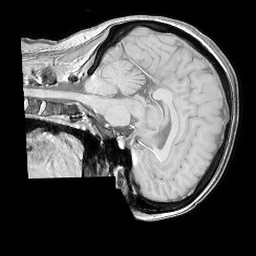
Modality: T1w
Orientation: sagittal
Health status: ill
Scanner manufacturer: philips
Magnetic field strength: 3 T
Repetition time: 0.3787 s
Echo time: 0.002908 s